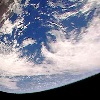
Label: cloud